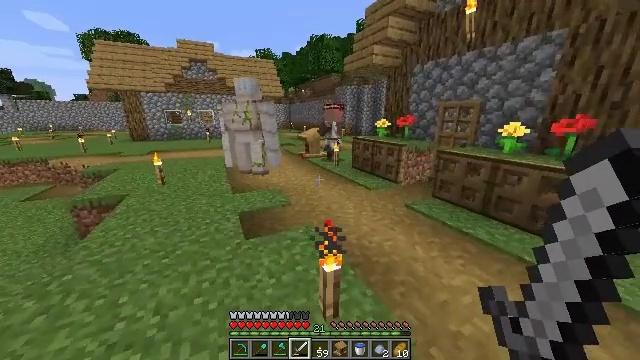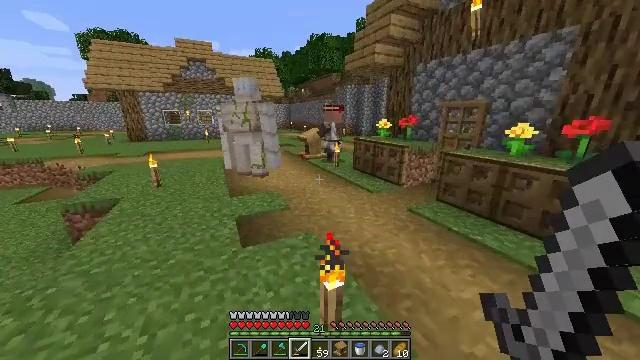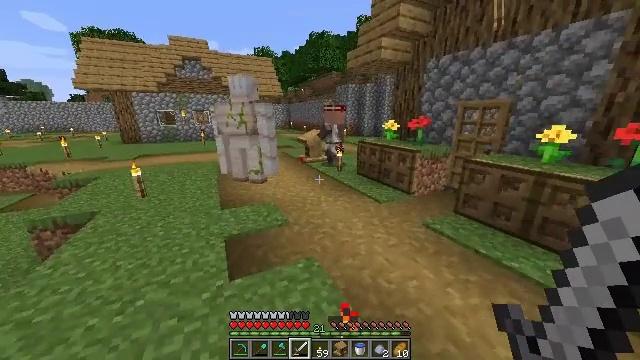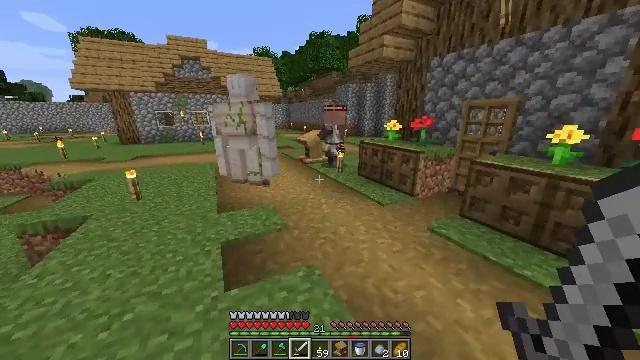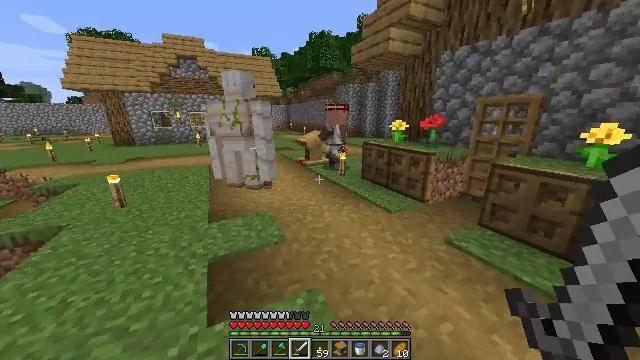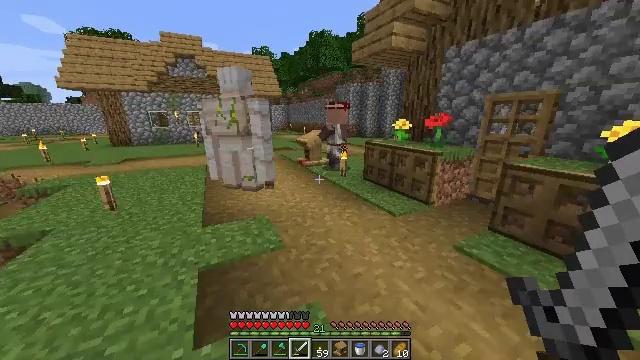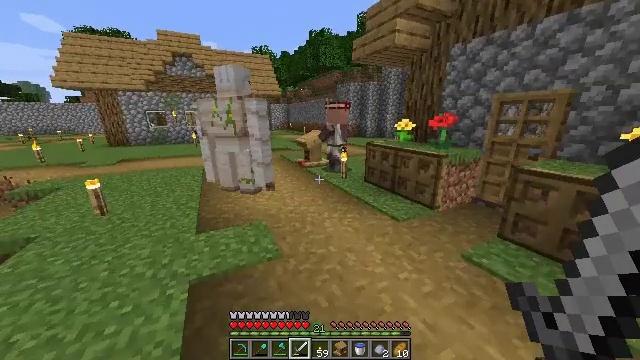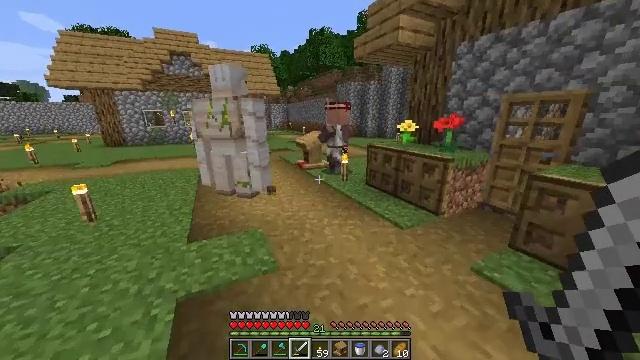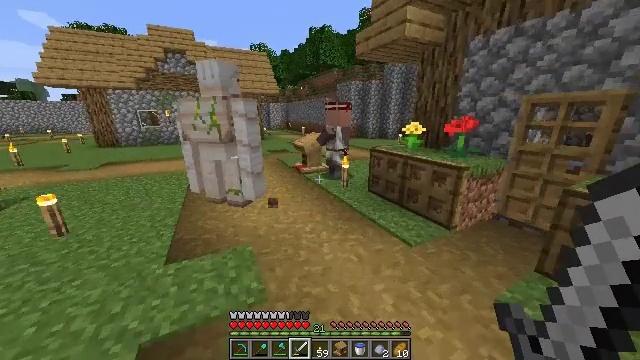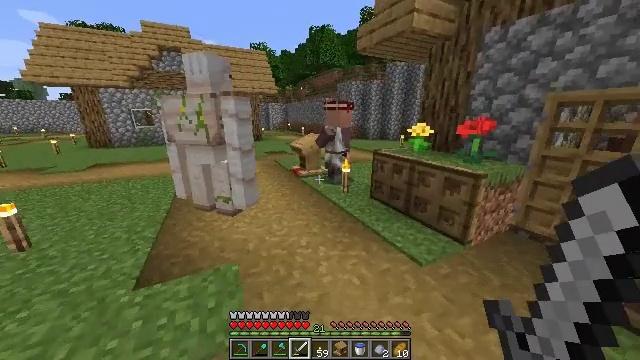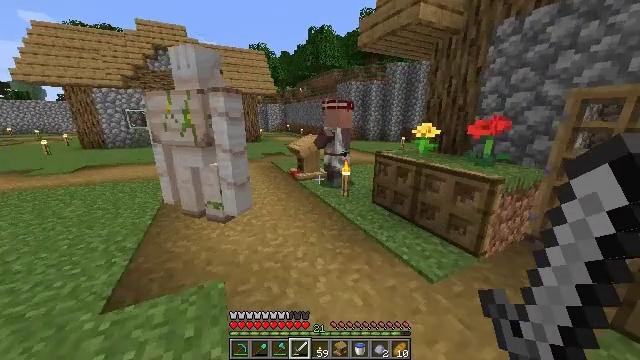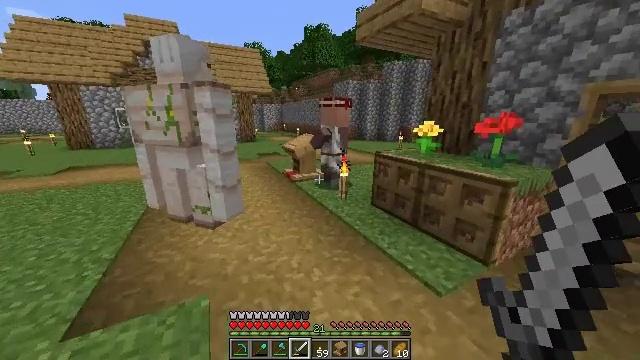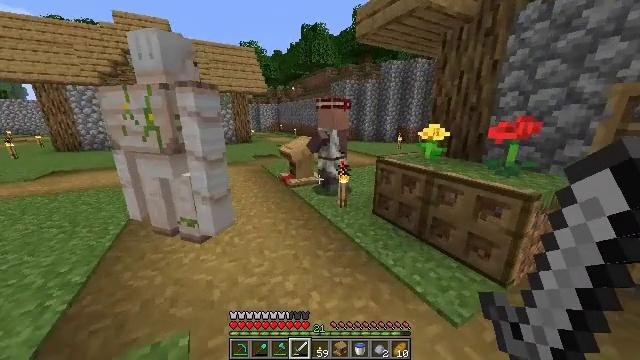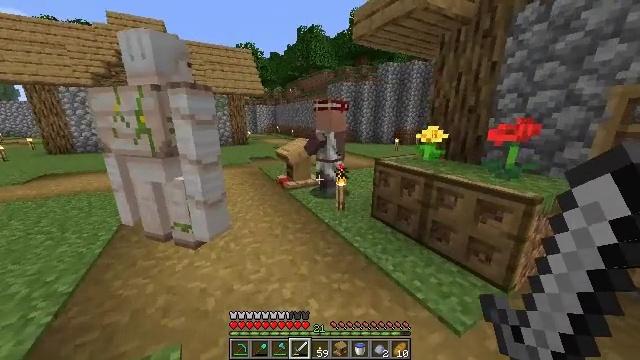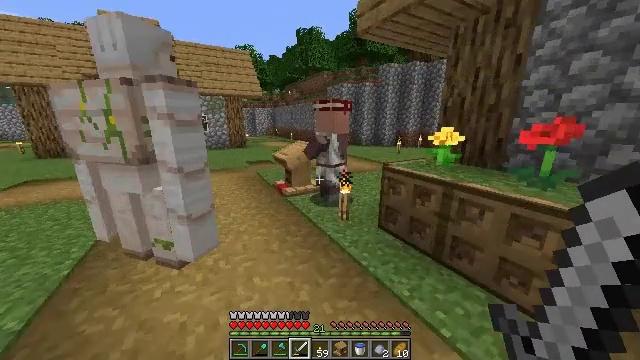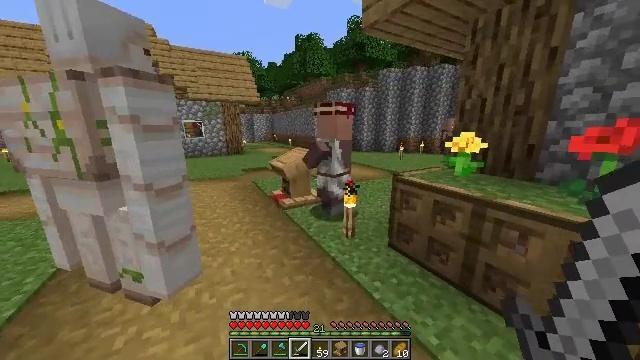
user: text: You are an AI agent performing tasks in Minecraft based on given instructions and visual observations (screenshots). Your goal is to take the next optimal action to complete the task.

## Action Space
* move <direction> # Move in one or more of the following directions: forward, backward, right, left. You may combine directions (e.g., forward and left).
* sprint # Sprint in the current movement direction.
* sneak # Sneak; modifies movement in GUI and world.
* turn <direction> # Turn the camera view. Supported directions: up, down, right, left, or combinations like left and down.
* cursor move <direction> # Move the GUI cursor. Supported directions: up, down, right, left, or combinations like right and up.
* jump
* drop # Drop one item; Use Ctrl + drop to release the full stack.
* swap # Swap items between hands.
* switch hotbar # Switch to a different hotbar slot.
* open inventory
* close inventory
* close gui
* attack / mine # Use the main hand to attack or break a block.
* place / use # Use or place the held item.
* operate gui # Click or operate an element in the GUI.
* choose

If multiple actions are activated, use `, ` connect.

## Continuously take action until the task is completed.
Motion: motion action
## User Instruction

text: Collect sugar cane near water sources.
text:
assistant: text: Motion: move forward, sprint
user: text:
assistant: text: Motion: move forward, sprint
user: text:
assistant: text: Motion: move forward, sprint
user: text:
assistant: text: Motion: move forward, sprint
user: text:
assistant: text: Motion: move forward, sprint
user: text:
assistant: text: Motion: move forward, sprint
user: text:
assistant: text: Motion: move forward, sprint
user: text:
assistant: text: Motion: move forward, sprint
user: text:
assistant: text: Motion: move forward, sprint
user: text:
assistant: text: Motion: move forward, sprint
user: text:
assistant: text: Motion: move forward, sprint
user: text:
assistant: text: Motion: move forward, sprint
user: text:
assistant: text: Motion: move forward, sprint
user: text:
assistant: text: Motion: move forward, sprint
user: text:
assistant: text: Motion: move forward, turn up
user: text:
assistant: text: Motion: move forward
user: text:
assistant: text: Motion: move forward
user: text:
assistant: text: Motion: move forward
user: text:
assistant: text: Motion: move forward
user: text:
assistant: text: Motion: move forward
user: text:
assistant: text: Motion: move forward, use / place
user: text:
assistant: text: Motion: move forward, use / place
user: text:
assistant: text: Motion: move forward, use / place
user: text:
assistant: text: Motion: no_op
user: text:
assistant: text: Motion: no_op
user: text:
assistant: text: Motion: open gui
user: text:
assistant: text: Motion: no_op
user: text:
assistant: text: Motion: no_op
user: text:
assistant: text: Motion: no_op
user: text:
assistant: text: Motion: no_op